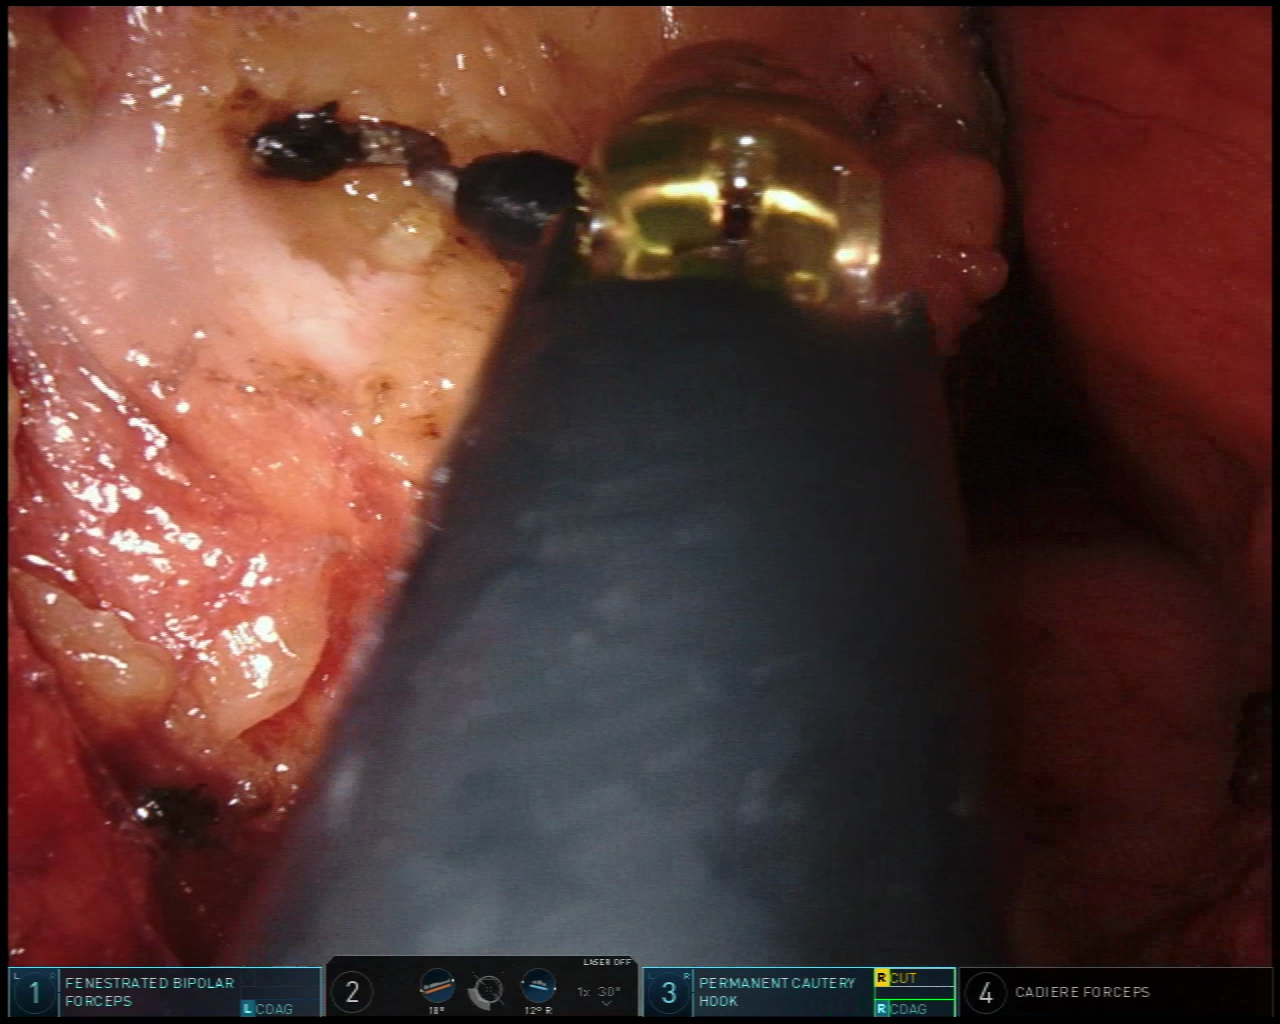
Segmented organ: pancreas
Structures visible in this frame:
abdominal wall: no
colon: no
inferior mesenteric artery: no
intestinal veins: no
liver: no
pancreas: yes
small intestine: no
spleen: no
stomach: no
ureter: no
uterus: no
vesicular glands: no